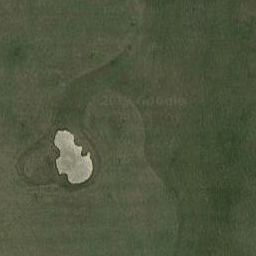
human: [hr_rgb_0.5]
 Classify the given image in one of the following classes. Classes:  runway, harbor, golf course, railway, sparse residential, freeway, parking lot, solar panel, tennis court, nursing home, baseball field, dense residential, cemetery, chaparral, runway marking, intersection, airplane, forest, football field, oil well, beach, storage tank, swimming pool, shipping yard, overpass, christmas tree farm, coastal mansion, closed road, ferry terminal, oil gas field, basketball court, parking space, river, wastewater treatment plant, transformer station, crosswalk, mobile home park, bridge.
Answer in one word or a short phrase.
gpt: golf course